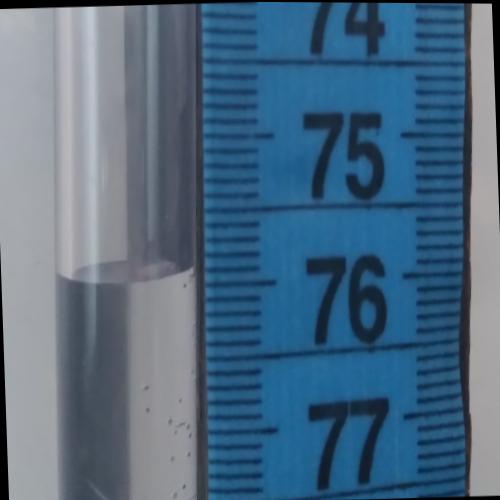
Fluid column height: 75.9 cm